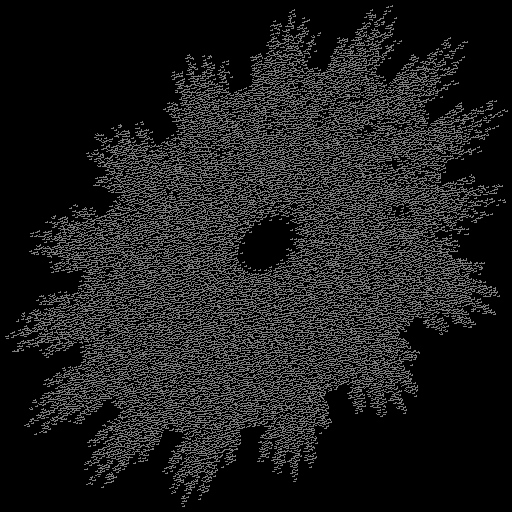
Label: swirl